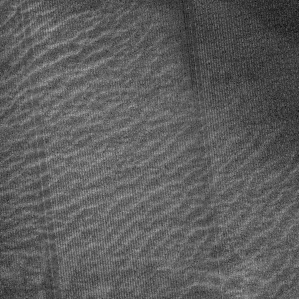
Label: frost